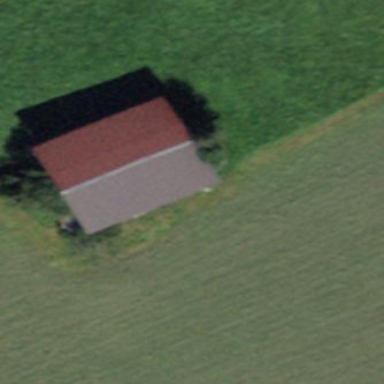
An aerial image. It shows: Rural barn.